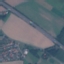
Land use / land cover: Highway